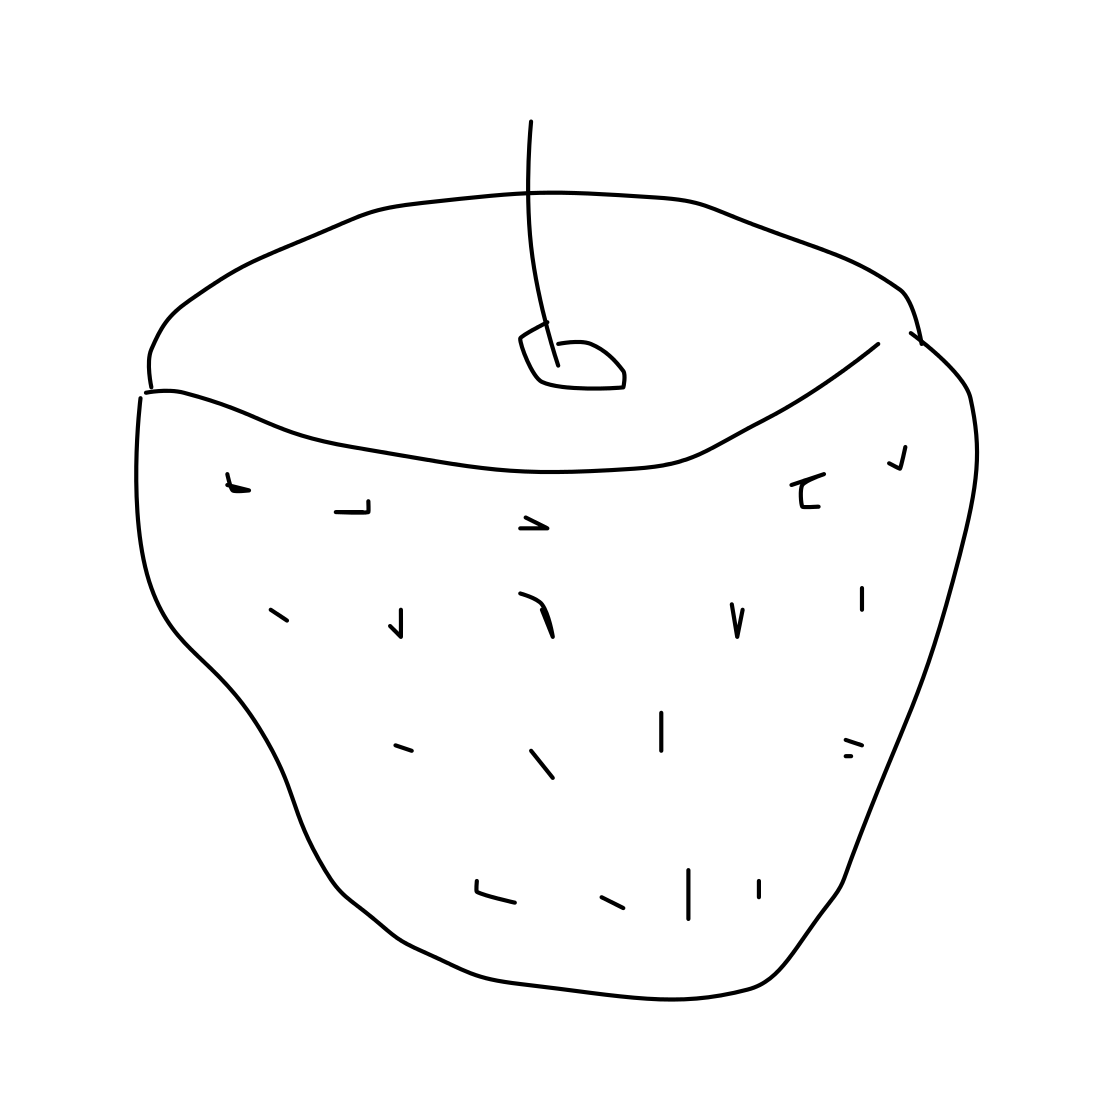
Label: strawberry